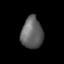
Tissue: lung
Cell type: Epithelial cells
Senescence score: 0.1965
Nuclear area (px): 666
Mean DAPI intensity: 98.833